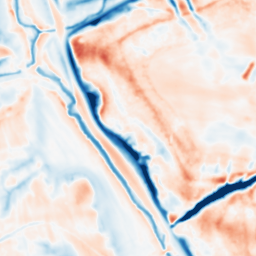
Category: multiscale
Decomposition family: dog_multiscale
Decomposition parameters: sigma_ratio: 2
n_scales: 3
base_sigma: 1
Upsampling method: cubic_mitchell
Upsampling parameters: scale: 8
Upsampling scale: 8